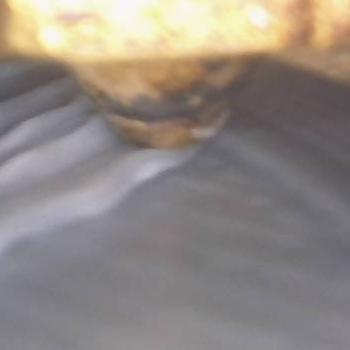
Flow rate: 224%